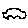
Label: car